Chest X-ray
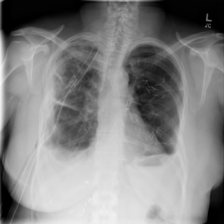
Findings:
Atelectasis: negative
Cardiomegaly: negative
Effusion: negative
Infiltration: negative
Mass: negative
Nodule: negative
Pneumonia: negative
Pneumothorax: negative
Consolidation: negative
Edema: negative
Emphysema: negative
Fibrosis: negative
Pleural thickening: negative
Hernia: negative